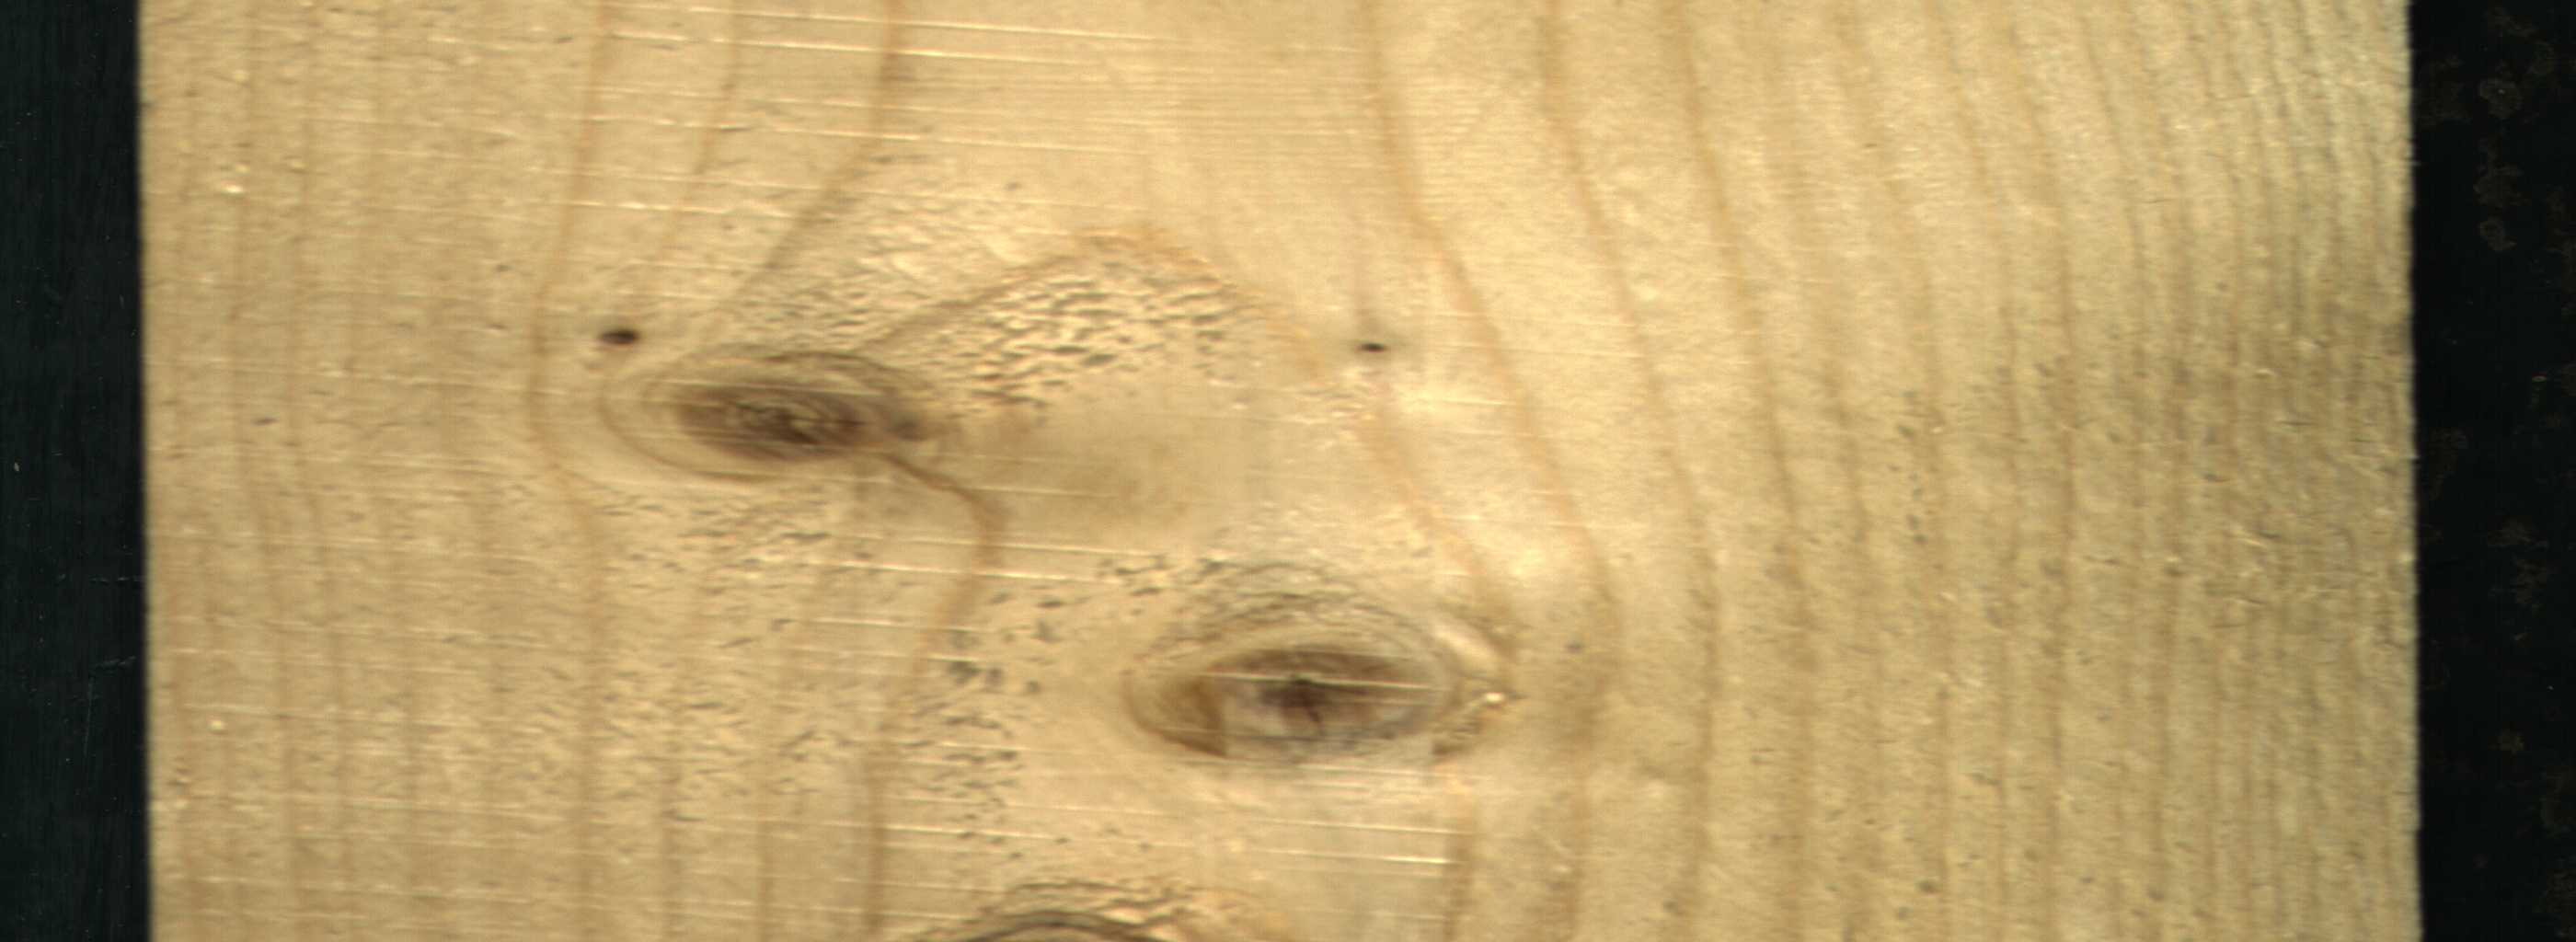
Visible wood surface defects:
Live_Knot
Live_Knot
Live_Knot
Live_Knot